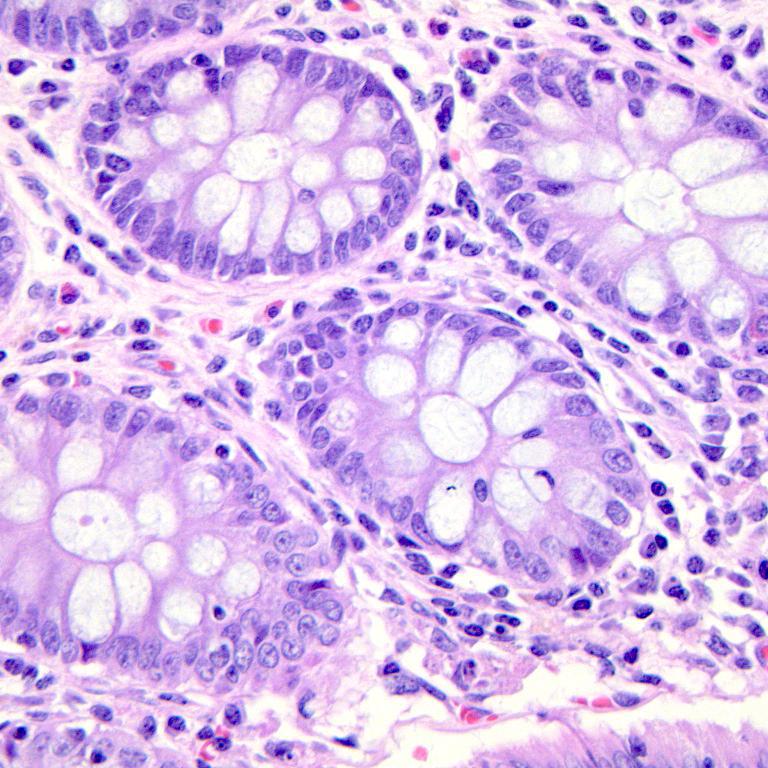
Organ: colon
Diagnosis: benign